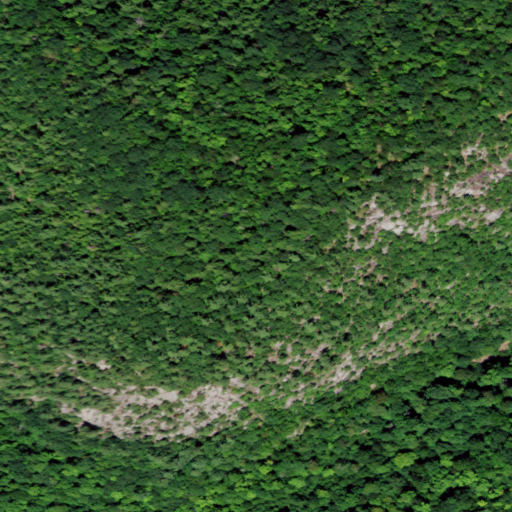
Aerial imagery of mountain in New York named The Three Sisters containing evergreen forest, deciduous forest, mixed forest, and pasture